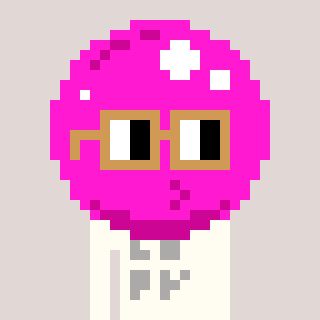
a pixel art character with square brown glasses, a bubblegum-shaped head and a grayscale-colored body on a warm background